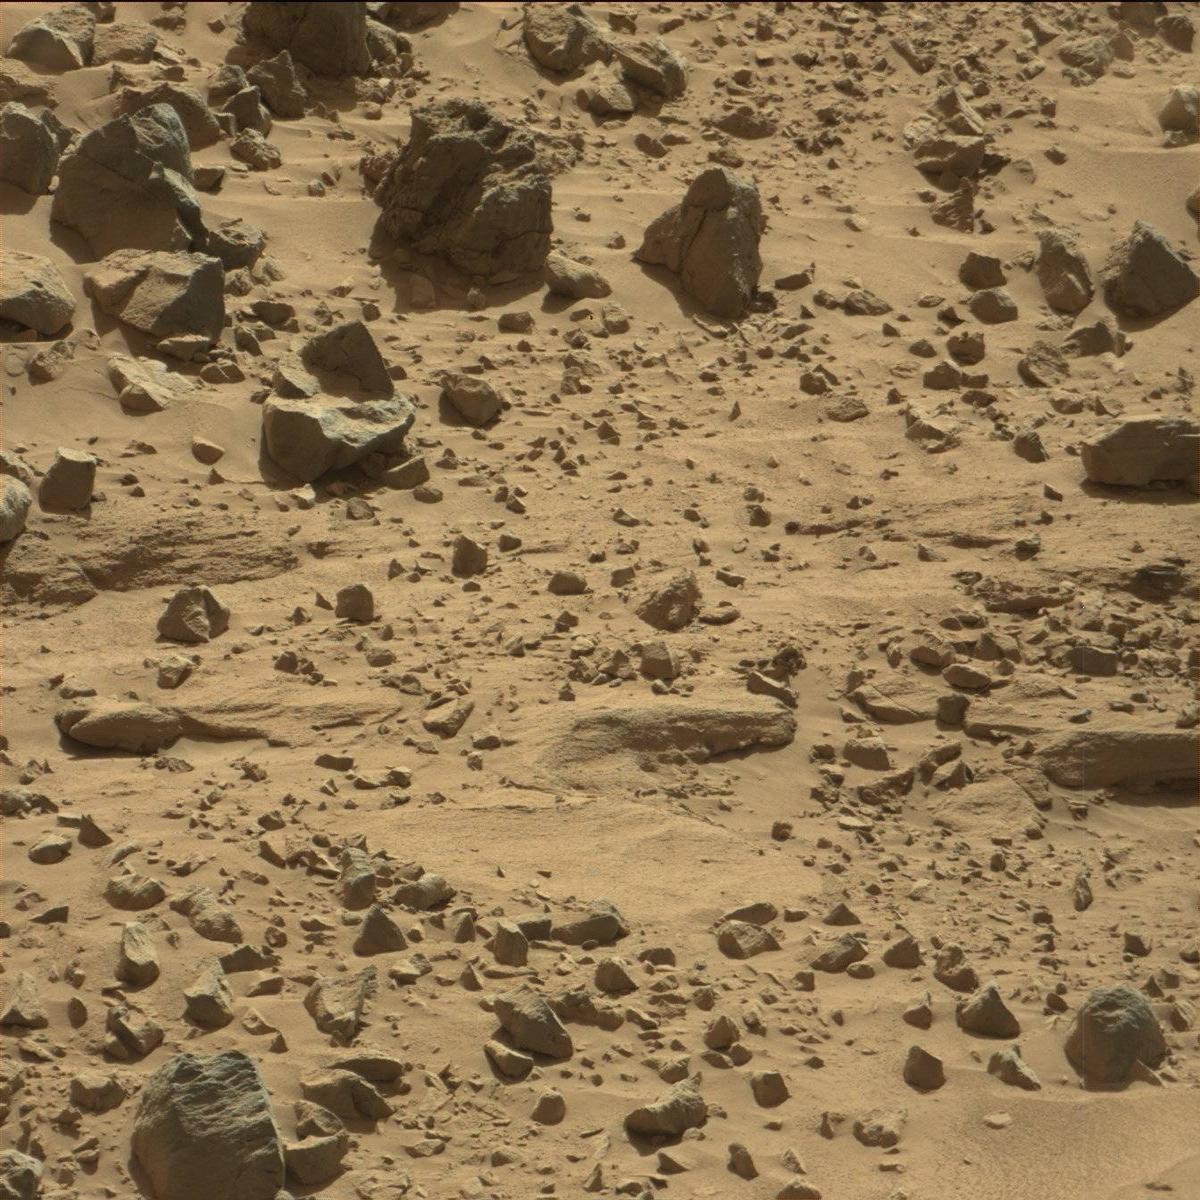
Terrain classes present: Bedrock, Rock, Sand / Soil